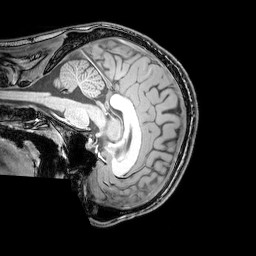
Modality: T1w
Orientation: sagittal
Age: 25
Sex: male
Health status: healthy
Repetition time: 0.081 s
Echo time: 0.037 s